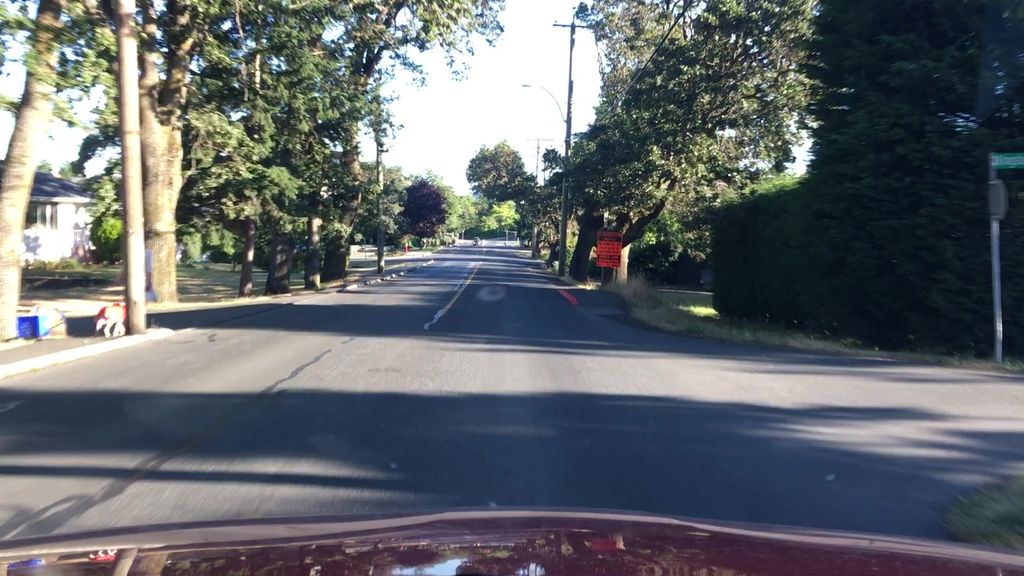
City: victoria